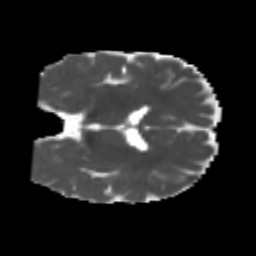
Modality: MD
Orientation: coronal
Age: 6
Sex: male
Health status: healthy